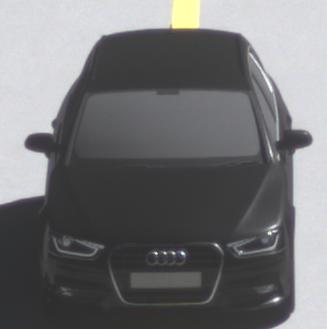
Make: Audi
Model: A4 Avant 1.8 TFSI
Detailed model: A4 (B8) Avant
Model produced from: 2012/02
Model produced until: 2015/04
Doors: 5
Color: black
Road condition: dry road
Daytime: morning or afternoon
Contrast: high contrast